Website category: auto
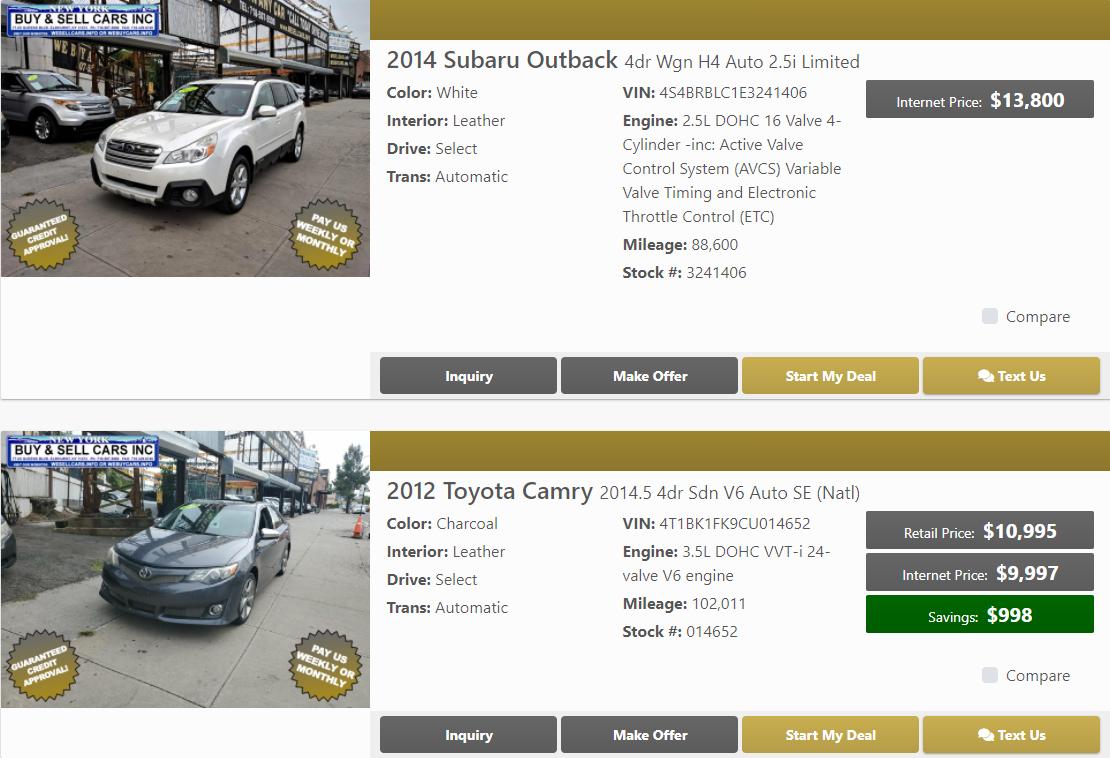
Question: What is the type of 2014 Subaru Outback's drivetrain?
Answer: Select

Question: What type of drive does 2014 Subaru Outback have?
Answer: Select

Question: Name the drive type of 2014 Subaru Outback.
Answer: Select

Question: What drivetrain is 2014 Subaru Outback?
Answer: Select

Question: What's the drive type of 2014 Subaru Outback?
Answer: Select

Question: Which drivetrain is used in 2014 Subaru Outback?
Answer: Select

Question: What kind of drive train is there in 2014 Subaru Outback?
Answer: Select

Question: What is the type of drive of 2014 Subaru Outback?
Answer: Select

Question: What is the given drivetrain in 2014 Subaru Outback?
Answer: Select

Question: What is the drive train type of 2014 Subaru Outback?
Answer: Select

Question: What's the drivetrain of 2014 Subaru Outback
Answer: Select

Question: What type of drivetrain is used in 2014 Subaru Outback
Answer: Select

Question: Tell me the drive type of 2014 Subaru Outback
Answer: Select

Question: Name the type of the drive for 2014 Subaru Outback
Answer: Select

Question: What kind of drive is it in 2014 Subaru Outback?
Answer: Select

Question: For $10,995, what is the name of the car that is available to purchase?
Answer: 2012 Toyota Camry

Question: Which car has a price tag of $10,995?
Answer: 2012 Toyota Camry

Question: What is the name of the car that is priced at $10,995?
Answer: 2012 Toyota Camry

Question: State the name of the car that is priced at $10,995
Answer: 2012 Toyota Camry

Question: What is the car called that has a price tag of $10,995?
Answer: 2012 Toyota Camry

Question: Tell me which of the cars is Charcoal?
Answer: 2012 Toyota Camry

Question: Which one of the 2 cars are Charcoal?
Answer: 2012 Toyota Camry

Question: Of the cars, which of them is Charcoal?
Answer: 2012 Toyota Camry

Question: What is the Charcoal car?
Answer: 2012 Toyota Camry

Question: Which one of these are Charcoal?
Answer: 2012 Toyota Camry

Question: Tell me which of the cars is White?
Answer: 2014 Subaru Outback

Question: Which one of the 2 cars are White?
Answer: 2014 Subaru Outback

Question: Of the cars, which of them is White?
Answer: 2014 Subaru Outback

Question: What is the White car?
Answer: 2014 Subaru Outback

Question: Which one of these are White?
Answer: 2014 Subaru Outback

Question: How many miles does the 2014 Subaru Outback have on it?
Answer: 88,600

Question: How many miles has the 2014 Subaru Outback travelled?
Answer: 88,600

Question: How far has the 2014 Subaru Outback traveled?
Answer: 88,600

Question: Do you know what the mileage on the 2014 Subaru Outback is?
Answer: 88,600

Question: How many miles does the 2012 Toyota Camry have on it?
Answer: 102,011

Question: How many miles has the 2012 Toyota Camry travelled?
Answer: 102,011

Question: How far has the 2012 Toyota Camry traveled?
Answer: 102,011

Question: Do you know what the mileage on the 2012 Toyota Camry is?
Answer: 102,011